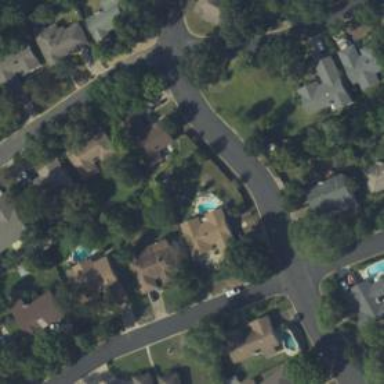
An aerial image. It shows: Neighborhood.